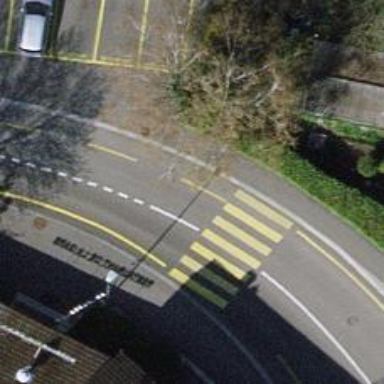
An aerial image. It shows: Tertiary road with asphalt surface. Both sides of the road have sidewalks and there is dedicated cycle lane on both sides.